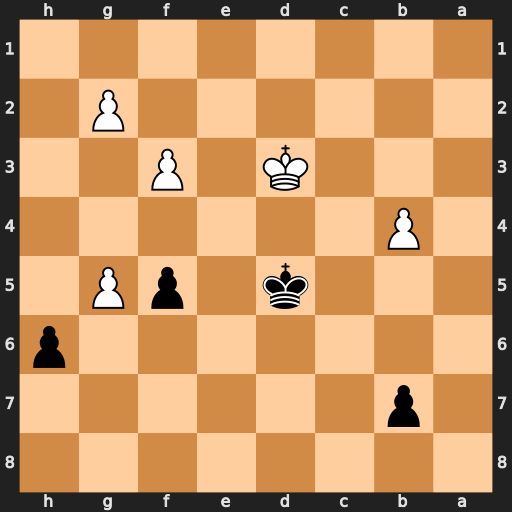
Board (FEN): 8/1p6/7p/3k1pP1/1P6/3K1P2/6P1/8
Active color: b
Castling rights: -
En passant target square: -
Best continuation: hxg5 Kc3 Ke5 Kc4 Kf4 Kc5 Kg3